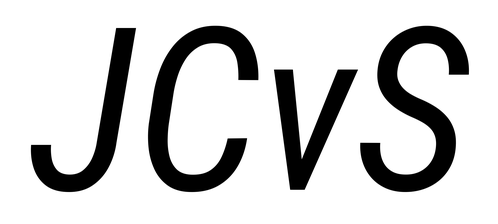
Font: Roboto-Italic_Condensed_Italic